Question: I'm trying to use codenvy to develop android projects, but I don't know how I can launch the emulator to see my project running. I found this video(<URL> about using manymo as a cloud based emulator but I don't know how to use it with the current version of codenvy.
EDIT : I clicked on the "run" button but I got no window poping up, here is a screen-shot of my project :

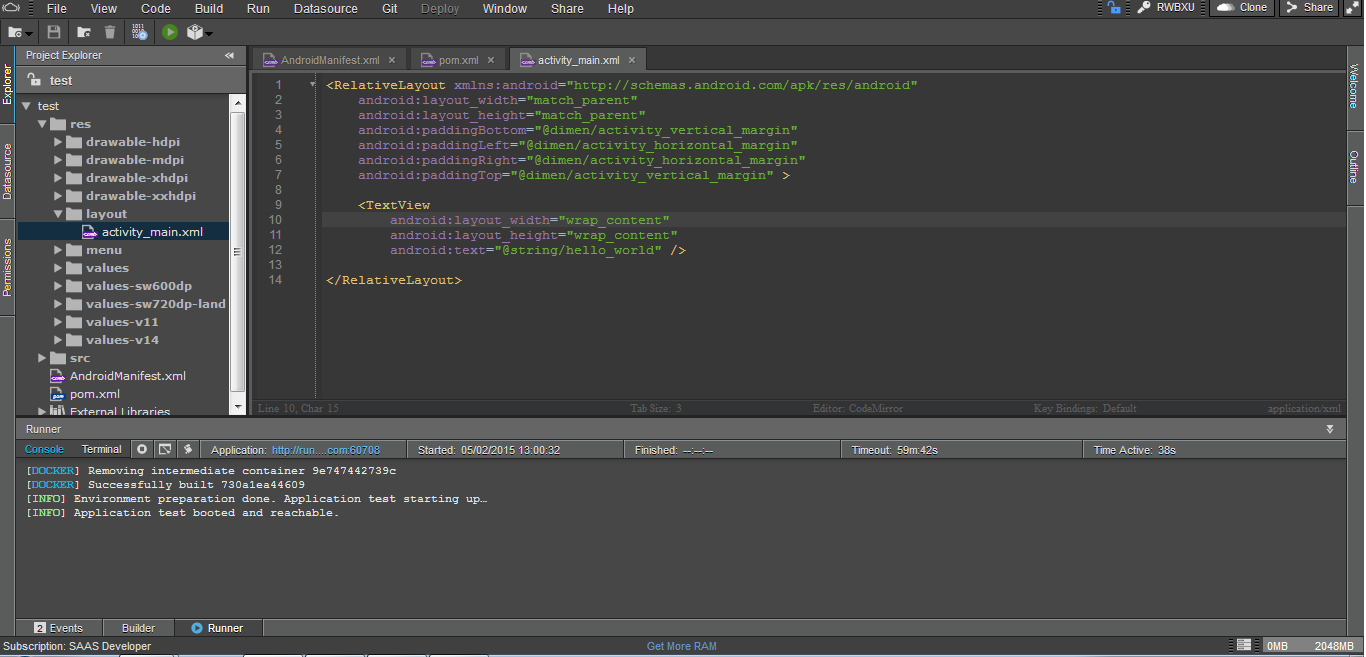
Answer: We now have a built-in emulator. When you launch the runner you'll first see a gray screen - at that point right-click and choose "Emulator" from the pop-up. It'll take a moment to load then you should see the Android logo and then the home screen.